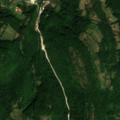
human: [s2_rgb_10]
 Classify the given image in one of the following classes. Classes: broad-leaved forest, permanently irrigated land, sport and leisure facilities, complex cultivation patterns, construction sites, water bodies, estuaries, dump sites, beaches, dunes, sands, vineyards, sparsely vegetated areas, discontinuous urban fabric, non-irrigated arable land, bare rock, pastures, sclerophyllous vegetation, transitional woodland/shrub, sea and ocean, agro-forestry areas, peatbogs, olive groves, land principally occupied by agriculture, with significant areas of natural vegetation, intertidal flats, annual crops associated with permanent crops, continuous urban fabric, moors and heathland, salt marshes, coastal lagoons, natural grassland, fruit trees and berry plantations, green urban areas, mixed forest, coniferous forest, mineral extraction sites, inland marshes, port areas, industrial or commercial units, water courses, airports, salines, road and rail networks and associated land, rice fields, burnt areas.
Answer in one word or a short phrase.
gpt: complex cultivation patterns, land principally occupied by agriculture, with significant areas of natural vegetation, transitional woodland/shrub